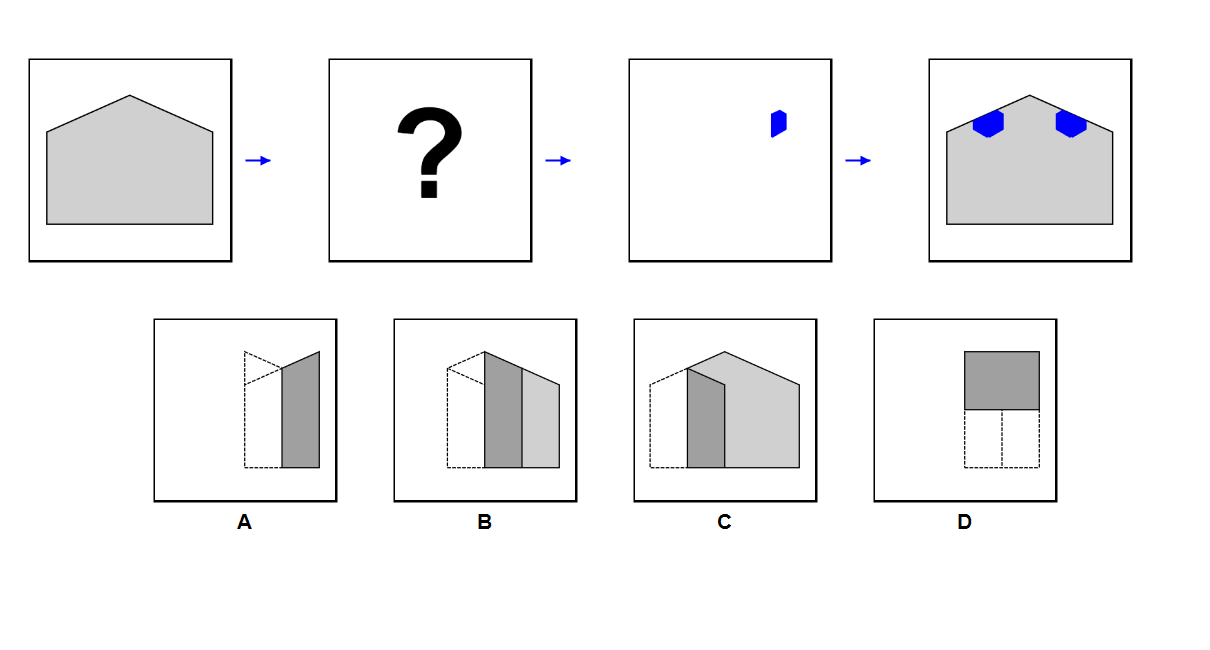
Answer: D